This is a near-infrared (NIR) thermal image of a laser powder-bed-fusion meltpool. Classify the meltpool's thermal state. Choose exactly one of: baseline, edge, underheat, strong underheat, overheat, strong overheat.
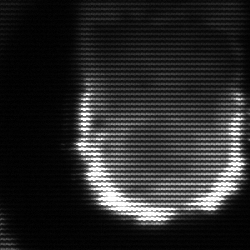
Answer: strong underheat